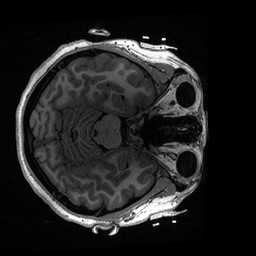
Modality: T1w
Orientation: axial
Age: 21
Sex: female
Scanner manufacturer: ge
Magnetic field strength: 3 T
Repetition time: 0.006952 s
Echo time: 0.00292 s